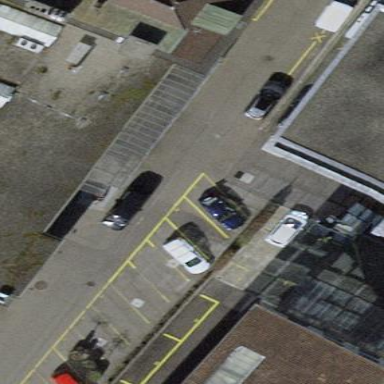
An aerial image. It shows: Street side parking area.